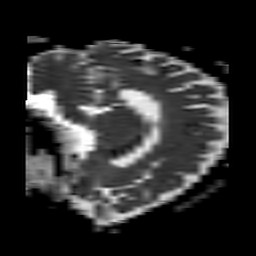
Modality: ADC
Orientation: sagittal
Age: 35
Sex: male
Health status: ill
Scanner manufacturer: philips
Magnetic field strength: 3 T
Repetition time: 3.8 s
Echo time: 0.09 s